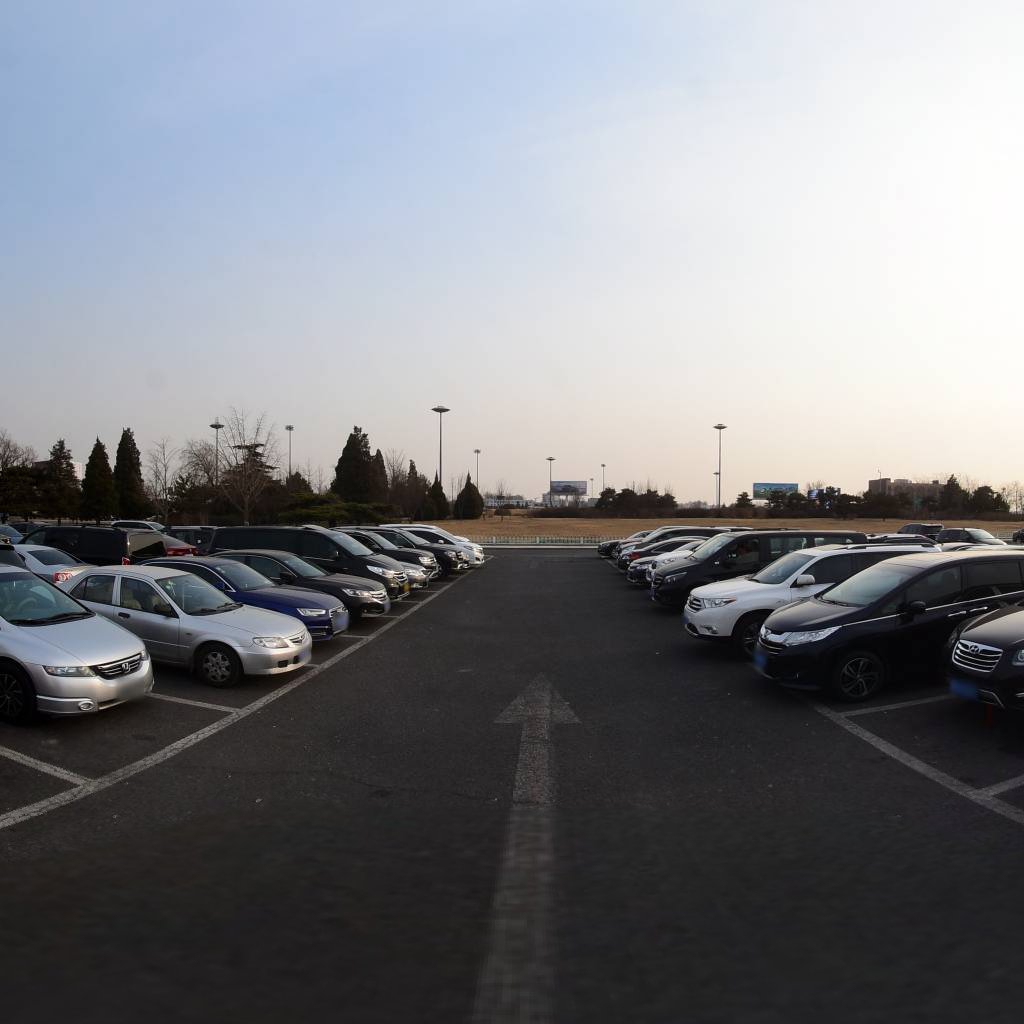
Region: Chaoyang
Road damage annotations: transverse crack